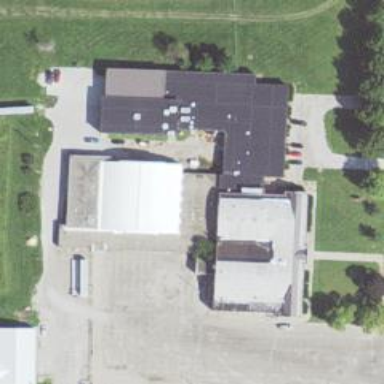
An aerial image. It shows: School.